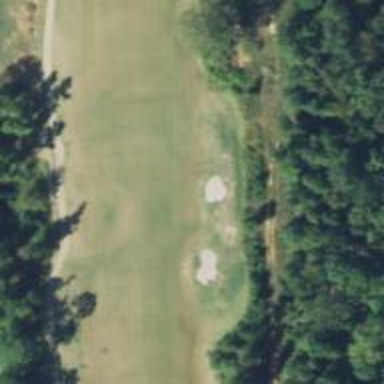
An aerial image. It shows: Golf hole.